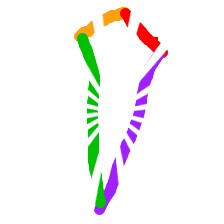
Shape: kite